Question: I use dip now. But on devices with mdpi, hdpi, xhdpi... proportions are different.
For example:

I know that on mdpi 1px = 1dp.
hdpi 1.00dp = 1.50px
xhdpi 1.00dp = 2.00px
Resolutin on hdpi 480x800, on xhdi usualy 720x1280 ... DP is useless
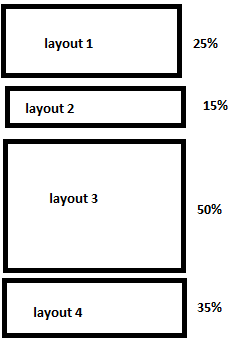
Answer: use 'android:layout_weight="25"' for the 25% item and continue so on and so forth until you have done all the items in your 'LinearLayout'.
So for instance:
'''
android:layout_weight="25"
android:layout_weight="15"
android:layout_weight="50"
android:layout_weight="35"
'''